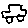
Label: car